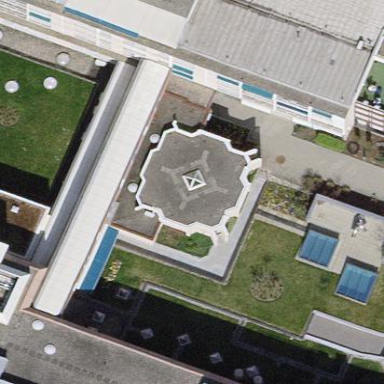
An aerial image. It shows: Hospital building.